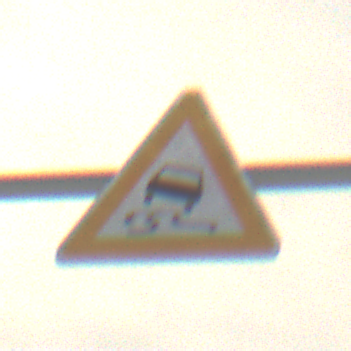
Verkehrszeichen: SchleuderOderRutschgefahr
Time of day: MorningAfternoon
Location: Outdoor (Nature)
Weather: Overcast
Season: Winter
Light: Natural